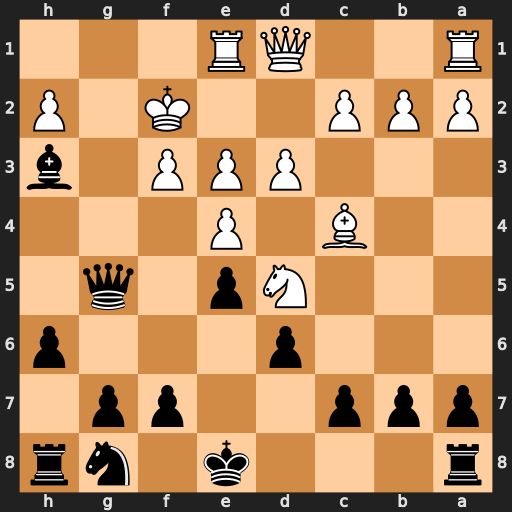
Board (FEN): r3k1nr/ppp2pp1/3p3p/3Np1q1/2B1P3/3PPP1b/PPP2K1P/R2QR3
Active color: b
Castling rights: kq
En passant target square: -
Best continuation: Qg2#